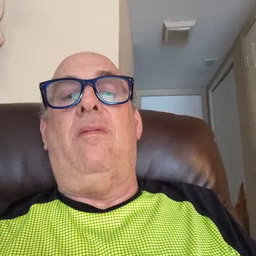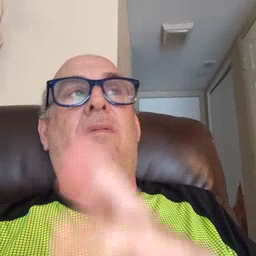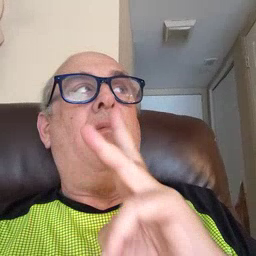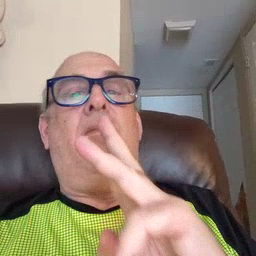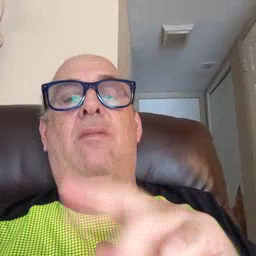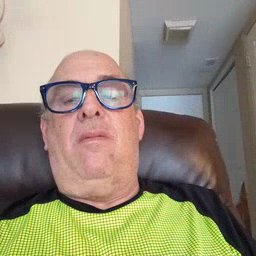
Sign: water